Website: walmart
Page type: billing-address
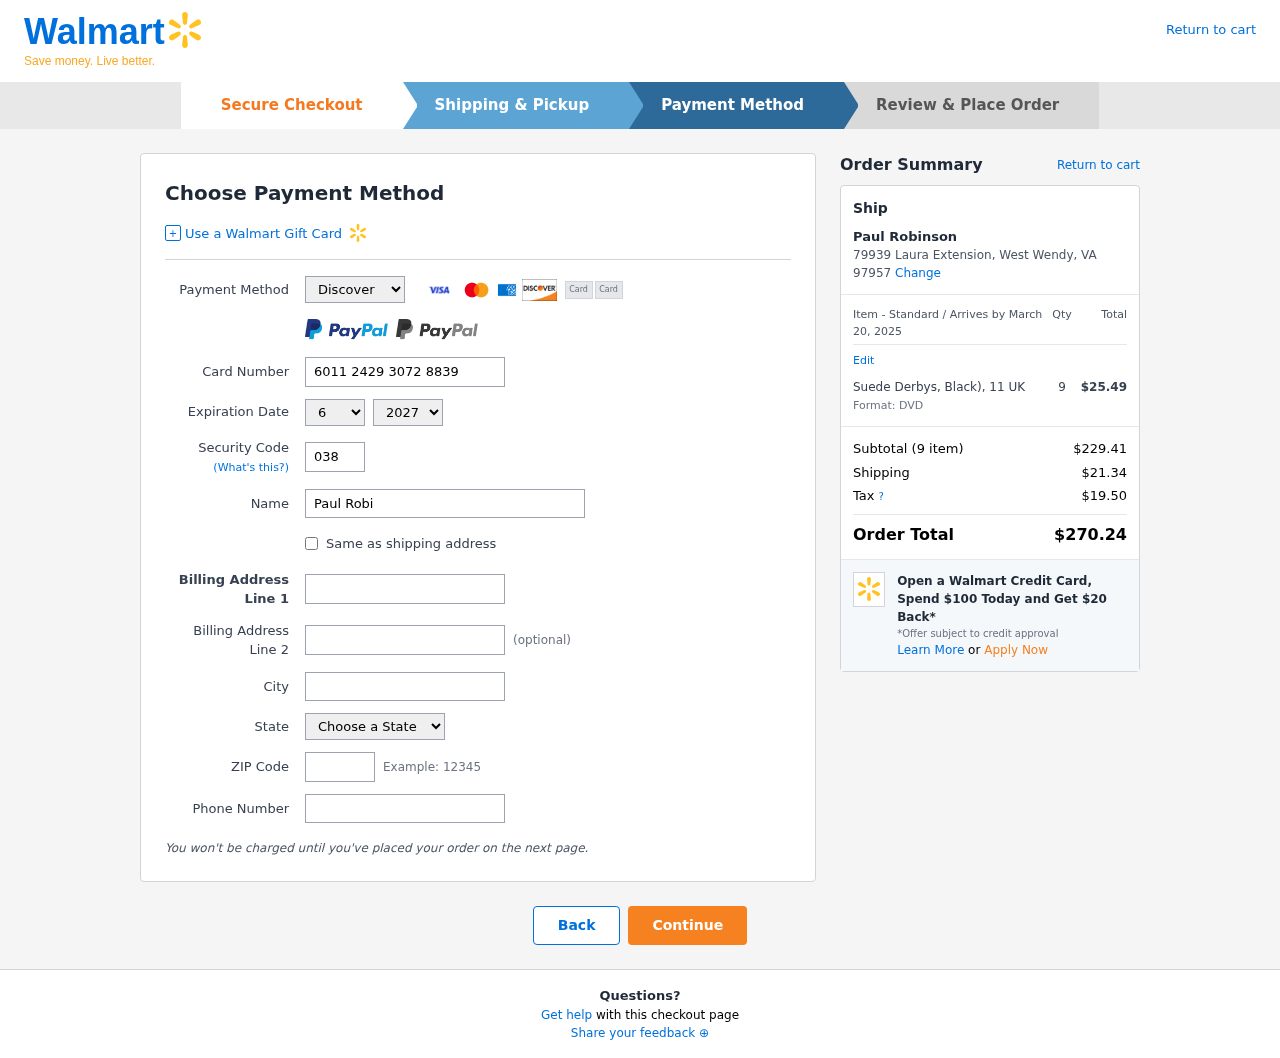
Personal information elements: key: PII_CARD_CVV
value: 038
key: PII_CARD_EXPIRY_MONTH
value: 06
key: PII_CARD_EXPIRY_YEAR
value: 27
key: PII_CARD_NUMBER
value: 6011 2429 3072 8839
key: PII_CARD_TYPE
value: Discover
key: PII_CITY
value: West Wendy
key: PII_CITY_STATE_ZIP
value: West Wendy, VA 97957
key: PII_FULLNAME
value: Paul Robinson
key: PII_PHONE
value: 7596275142
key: PII_POSTCODE
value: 97957
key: PII_STATE
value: Virginia
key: PII_STREET
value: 79939 Laura Extension
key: PII_FULLNAME2
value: Paul Robinson
Product elements: key: PRODUCT1_NAME
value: Suede Derbys, Black), 11 UK
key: PRODUCT1_PRICE
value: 25.49
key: PRODUCT1_QUANTITY
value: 9
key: PRODUCT1_DESC
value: Format: DVD
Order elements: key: ORDER_DELIVERY_DATE
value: March 20, 2025
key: ORDER_NUM_ITEMS
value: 9
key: ORDER_SUBTOTAL
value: $229.41
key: ORDER_SHIPPING_COST
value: $21.34
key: ORDER_TAX
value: $19.50
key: ORDER_TOTAL
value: $270.24